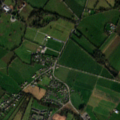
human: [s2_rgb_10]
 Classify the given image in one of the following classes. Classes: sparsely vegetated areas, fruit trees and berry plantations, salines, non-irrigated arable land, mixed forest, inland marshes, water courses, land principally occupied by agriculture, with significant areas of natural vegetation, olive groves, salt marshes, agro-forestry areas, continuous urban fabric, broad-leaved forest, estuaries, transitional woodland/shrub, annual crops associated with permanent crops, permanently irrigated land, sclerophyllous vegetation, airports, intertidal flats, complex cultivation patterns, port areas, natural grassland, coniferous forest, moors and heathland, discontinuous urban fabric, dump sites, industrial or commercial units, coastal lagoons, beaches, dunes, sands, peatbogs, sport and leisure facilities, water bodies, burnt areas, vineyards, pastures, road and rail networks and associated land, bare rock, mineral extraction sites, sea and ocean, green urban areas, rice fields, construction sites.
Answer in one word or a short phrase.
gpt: discontinuous urban fabric, pastures